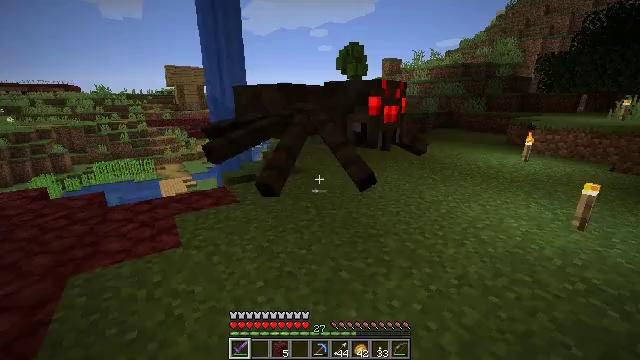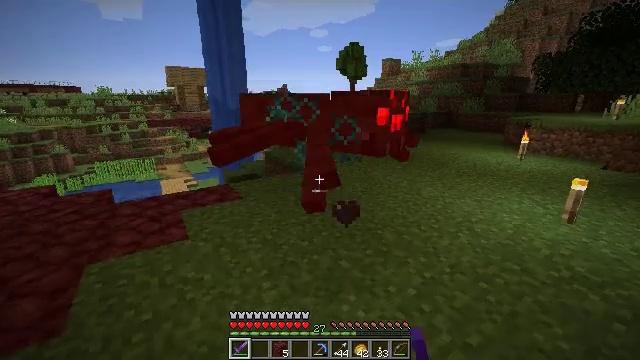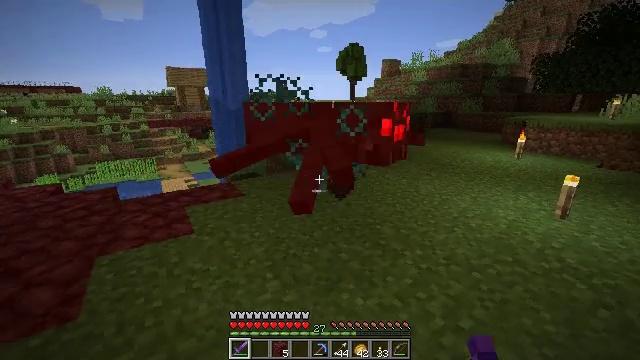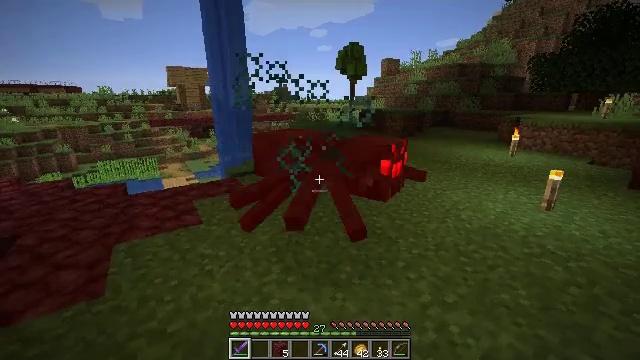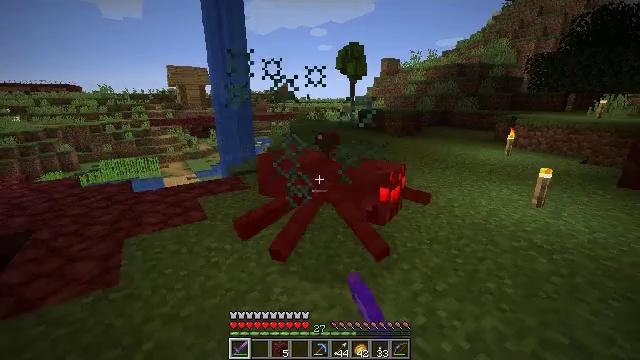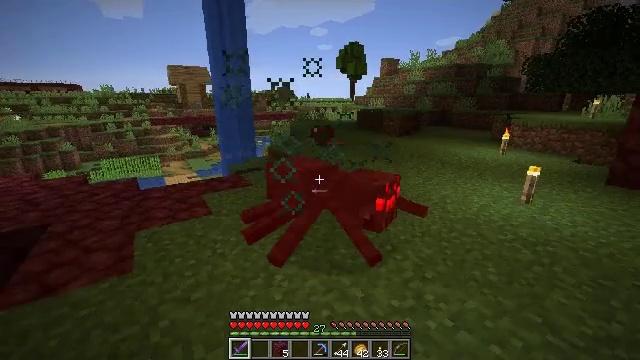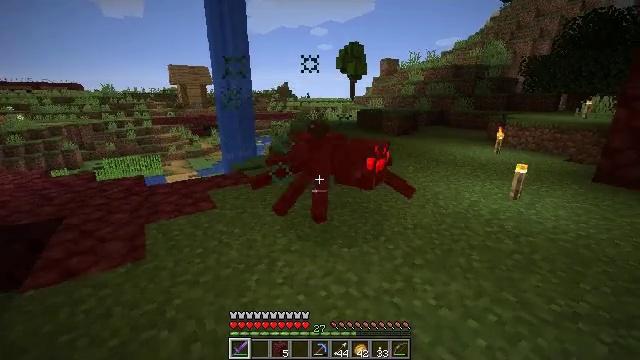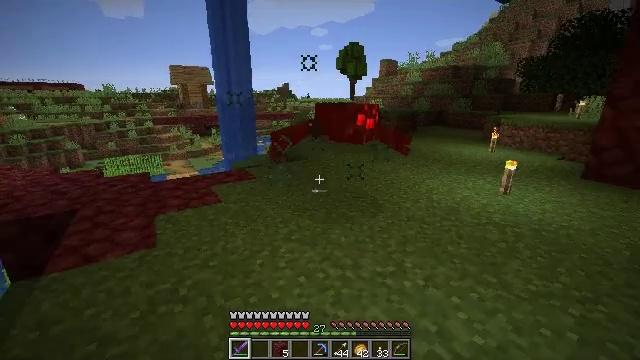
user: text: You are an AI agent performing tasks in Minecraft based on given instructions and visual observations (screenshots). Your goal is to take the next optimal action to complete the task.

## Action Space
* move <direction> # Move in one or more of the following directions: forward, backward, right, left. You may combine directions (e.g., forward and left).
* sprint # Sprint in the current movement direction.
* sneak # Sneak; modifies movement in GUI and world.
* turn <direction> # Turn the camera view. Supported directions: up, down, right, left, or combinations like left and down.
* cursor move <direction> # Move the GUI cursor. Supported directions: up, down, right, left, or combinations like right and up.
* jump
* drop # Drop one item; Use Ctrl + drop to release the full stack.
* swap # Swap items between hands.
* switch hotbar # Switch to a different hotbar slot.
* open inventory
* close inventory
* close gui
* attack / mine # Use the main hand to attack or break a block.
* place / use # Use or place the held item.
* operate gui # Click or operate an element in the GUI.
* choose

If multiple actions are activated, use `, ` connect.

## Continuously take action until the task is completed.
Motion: motion action
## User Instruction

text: Combat the spider.
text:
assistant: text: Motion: move back, attack / mine
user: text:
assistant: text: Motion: move back
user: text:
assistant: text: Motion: move back, attack / mine
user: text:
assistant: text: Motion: move back, attack / mine
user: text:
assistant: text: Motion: move back, attack / mine
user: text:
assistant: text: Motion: move back, attack / mine
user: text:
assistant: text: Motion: attack / mine
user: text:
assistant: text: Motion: attack / mine